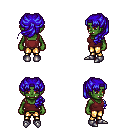
a pixel art fantasy rpg character, female body template, orc, green skin, maroon pirate shirt, gold greaves, blue princess hairstyle, metal boots, four views (front, back, left, right), 2x2 character sprite sheet, small pixel art, hard edges, no anti-aliasing